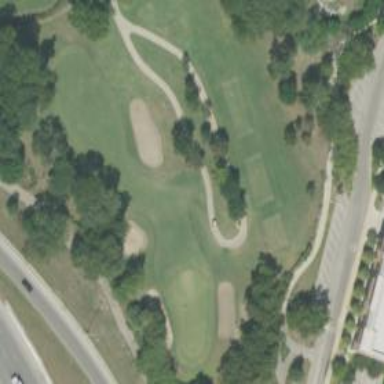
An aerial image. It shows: Path for both roads and golfers.